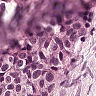
Metastatic tissue present: yes